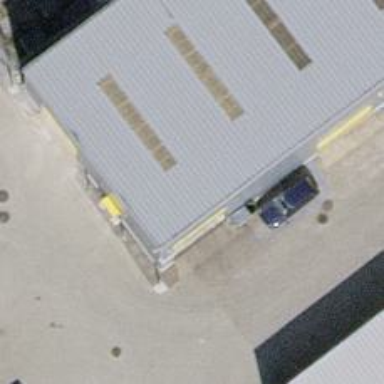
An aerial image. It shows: Car repair shop.